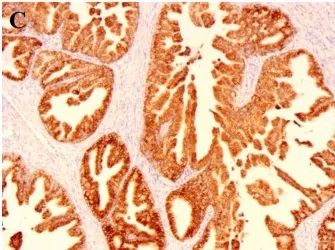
IHC of endometrium (x100). The MUC5ac expression of endometrium.
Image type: pathology (immunostaining)